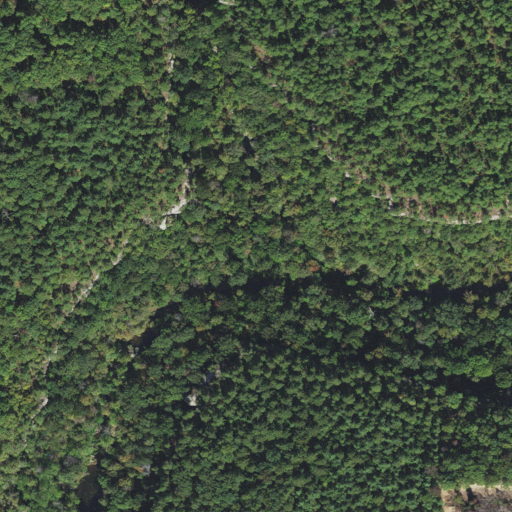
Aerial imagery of valley in Arkansas named Bailey Hollow containing deciduous forest, mixed forest, and evergreen forest